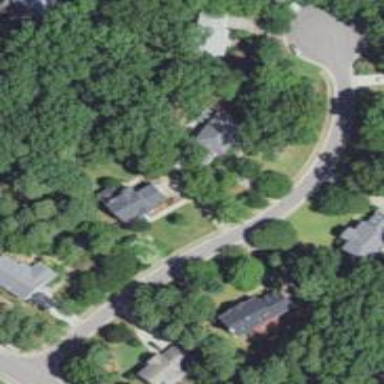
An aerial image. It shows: Asphalt road in residential area.